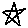
Label: star